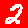
Digit: 2